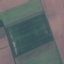
Land use / land cover class: AnnualCrop